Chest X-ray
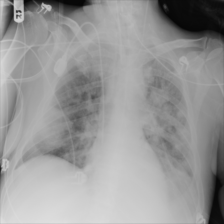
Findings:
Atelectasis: negative
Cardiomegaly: negative
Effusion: negative
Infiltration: positive
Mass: negative
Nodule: positive
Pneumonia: negative
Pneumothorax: negative
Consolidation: negative
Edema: negative
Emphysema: negative
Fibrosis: negative
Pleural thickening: negative
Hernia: negative